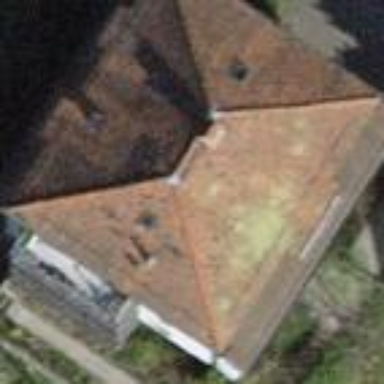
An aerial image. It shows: Residential building with pyramidal roof shape.